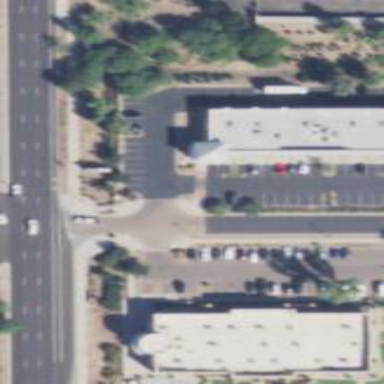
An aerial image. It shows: Parking area with surface.